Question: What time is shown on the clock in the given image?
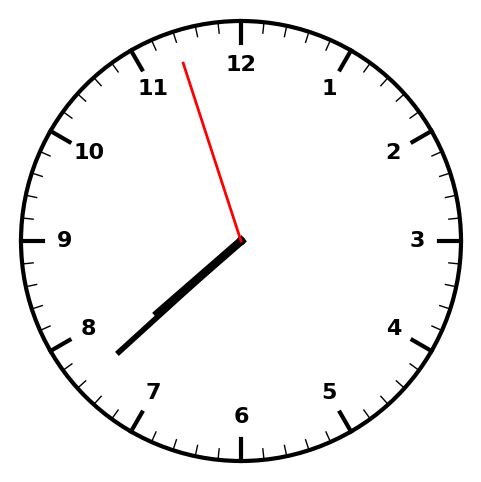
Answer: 07:37:57